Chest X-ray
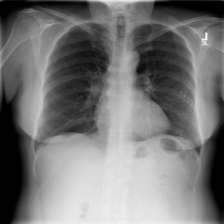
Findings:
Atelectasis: negative
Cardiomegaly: negative
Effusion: negative
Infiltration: negative
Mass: negative
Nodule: negative
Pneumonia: negative
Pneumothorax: negative
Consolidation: negative
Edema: negative
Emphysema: negative
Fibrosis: negative
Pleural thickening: negative
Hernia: negative